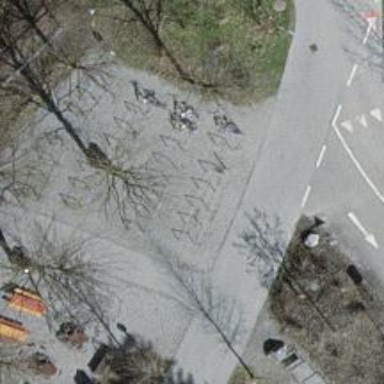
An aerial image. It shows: Bicycle parking area with stands.